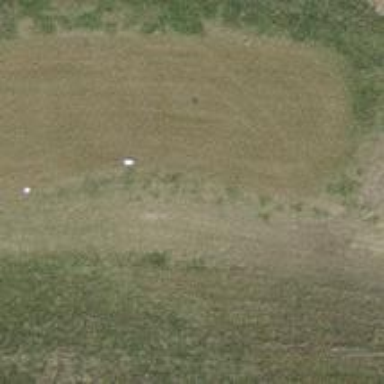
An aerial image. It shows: Grassy area designated as golf tee.